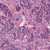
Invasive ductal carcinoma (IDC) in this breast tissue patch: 1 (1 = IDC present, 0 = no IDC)